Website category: jobs
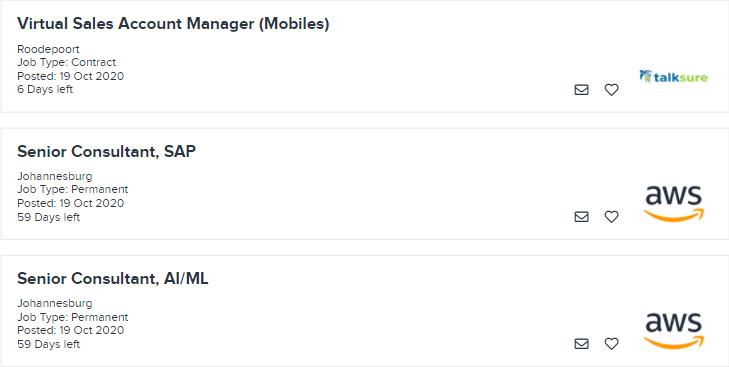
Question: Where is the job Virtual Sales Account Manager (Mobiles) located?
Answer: Roodepoort

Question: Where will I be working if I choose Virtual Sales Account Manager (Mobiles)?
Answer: Roodepoort

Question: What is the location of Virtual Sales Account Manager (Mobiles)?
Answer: Roodepoort

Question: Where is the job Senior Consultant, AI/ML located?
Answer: Johannesburg

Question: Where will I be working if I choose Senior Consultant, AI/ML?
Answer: Johannesburg

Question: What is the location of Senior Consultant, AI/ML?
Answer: Johannesburg

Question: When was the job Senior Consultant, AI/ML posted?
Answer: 19 Oct 2020

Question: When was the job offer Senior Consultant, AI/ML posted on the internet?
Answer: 19 Oct 2020

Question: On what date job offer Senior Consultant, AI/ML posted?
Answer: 19 Oct 2020

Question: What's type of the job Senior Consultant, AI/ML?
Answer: Job Type: Permanent

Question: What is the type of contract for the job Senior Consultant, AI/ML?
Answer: Job Type: Permanent

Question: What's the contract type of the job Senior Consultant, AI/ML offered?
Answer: Job Type: Permanent

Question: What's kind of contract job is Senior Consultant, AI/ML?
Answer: Job Type: Permanent

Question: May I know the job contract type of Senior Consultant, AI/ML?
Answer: Job Type: Permanent

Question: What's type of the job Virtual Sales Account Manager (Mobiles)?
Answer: Job Type: Contract

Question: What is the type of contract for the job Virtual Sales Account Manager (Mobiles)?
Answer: Job Type: Contract

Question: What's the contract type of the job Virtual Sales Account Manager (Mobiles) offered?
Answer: Job Type: Contract

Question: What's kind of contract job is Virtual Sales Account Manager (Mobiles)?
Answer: Job Type: Contract

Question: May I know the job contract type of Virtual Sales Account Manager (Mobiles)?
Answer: Job Type: Contract

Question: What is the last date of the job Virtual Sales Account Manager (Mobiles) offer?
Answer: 6 Days left

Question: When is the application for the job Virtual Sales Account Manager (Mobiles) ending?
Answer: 6 Days left

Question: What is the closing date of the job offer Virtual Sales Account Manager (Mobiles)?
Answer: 6 Days left

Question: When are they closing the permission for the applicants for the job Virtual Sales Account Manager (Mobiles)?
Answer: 6 Days left

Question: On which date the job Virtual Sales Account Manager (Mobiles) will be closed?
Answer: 6 Days left

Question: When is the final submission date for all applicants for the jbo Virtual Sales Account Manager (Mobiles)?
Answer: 6 Days left

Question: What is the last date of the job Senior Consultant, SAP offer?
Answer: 59 Days left

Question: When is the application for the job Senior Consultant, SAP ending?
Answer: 59 Days left

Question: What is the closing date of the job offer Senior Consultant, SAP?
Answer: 59 Days left

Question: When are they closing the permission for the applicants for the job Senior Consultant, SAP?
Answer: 59 Days left

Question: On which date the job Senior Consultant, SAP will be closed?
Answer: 59 Days left

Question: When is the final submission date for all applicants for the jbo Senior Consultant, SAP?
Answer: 59 Days left

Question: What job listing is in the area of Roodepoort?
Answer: Virtual Sales Account Manager (Mobiles)

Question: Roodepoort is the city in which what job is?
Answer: Virtual Sales Account Manager (Mobiles)

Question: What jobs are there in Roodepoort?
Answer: Virtual Sales Account Manager (Mobiles)

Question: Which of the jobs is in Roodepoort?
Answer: Virtual Sales Account Manager (Mobiles)

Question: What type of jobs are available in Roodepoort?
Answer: Virtual Sales Account Manager (Mobiles)

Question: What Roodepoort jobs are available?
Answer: Virtual Sales Account Manager (Mobiles)